Question: Nested list navigation is not displaying the second list as I'd expect (block listed down vertically). Instead all items are placed directly on top of one another.
<URL>
'''
<div id="linksLeft">
<ul class="menu">
<li class="current"><a href="">about</a></li>
<li class="current" id="active"><a href="">portfolio</a>
<ul class="subMenu" id="subNav">
<li><a href="">editorial</a></li>
<li><a href="">advertising</a></li>
<li><a href="">packaging</a></li>
<li><a href="">photography</a></li>
</ul>
</li>
</ul>
</div>
#nav {
width:48em;
margin:auto;
text-align:center;
padding-top:6em;
list-style-type:none;
}
#outerBox {
margin:0;
padding:0;
}
#linksLeft{
float:left;
border-top:2px solid #93b9bb;
border-bottom:2px solid #93b9bb;
margin-top:60px;
padding:5px 0px;
}
#linksLeft li {
display:inline-block;
padding:0 3em;
position:relative;
}
#linksLeft li ul li {
display:block;
}
#subNav li{
position:absolute;
padding:1em;
left:50%;
/*display:none;*/
}
#linksRight li{
display:inline-block;
padding:0 3em;
position:relative;
}
'''

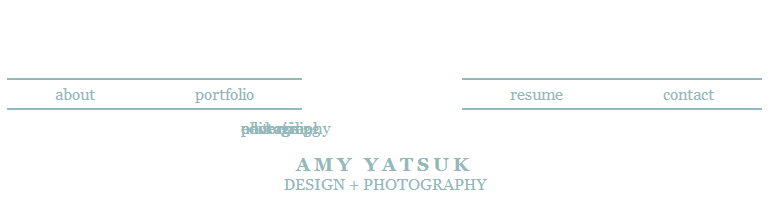
Answer: The 'position: absolute;' was stacking them. Changing this to relative, and use absolute positioning on the parent container to position it where you want it.
'''
#subNav li{
position:relative;
padding:1em;
left:50%;
/*display:none;*/
}
'''